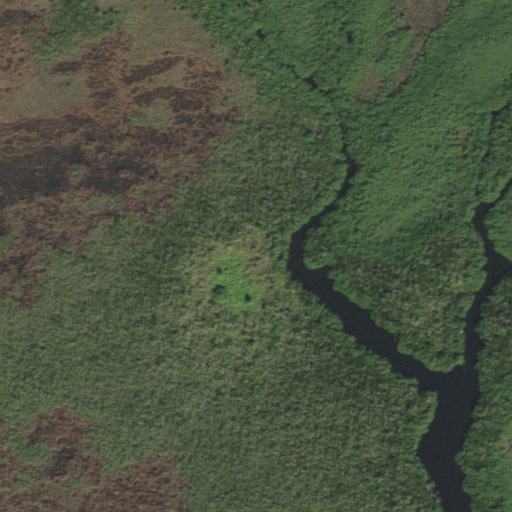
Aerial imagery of mountain in Florida named Rookery Mound containing woody wetlands and herbaceous wetlands